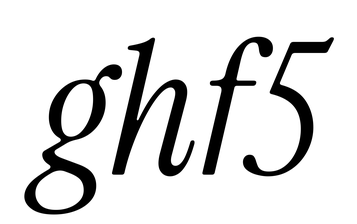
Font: InstrumentSerif-Italic